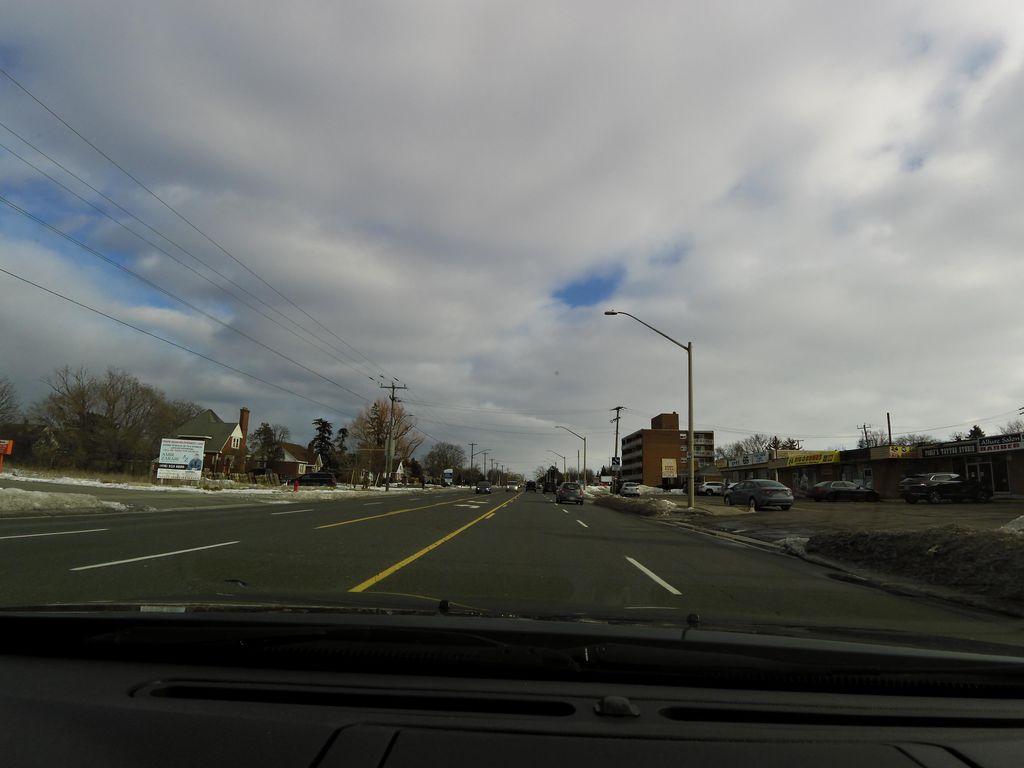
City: hamilton